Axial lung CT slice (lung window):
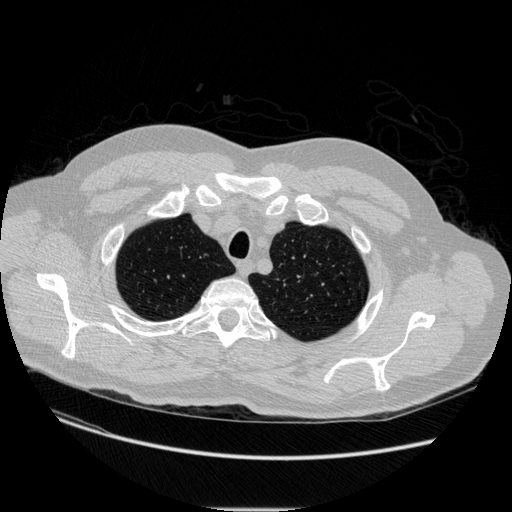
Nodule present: no